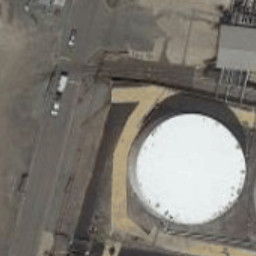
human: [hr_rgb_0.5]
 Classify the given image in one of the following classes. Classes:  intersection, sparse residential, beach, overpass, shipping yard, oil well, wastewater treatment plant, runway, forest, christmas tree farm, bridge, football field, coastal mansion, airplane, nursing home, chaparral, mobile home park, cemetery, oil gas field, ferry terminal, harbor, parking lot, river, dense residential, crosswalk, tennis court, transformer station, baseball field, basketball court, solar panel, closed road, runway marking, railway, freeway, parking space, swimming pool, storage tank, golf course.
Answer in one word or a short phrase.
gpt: storage tank